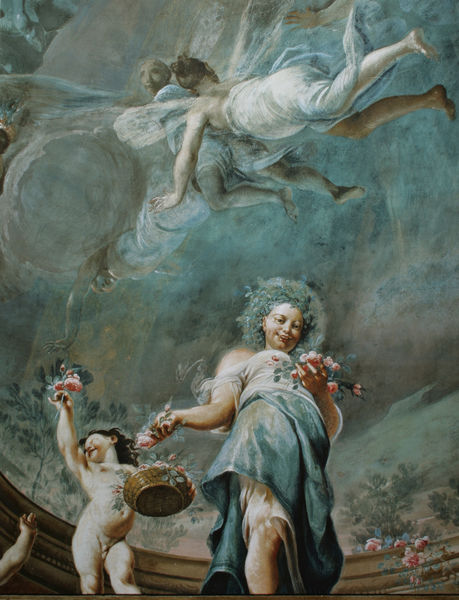
Titel: Sala delle Quatro Stagioni: Der Frühling
Künstler: Giuseppe Maria Crespi
Standort: Bologna
Institution: Palazzo Pepoli Campogrande
Schlagwörter: baum, blau, blätter, flügel, gemälde, hand, haut, himmel, nackt, umhang, weiß, wolken, landschaft, mädchen, ausschnitt, blumen, braun, busen, frau, frisur, grau, haar, hell, kleid, licht, mund, blick, blüte, blüten, rose, rosen, rot, schleier, tuch, malerei, rock, architektur, arm, barock, falten, gesicht, halten, kleidung, rahmen, stehen, hände, innenraum, schauen, natur, strauch, busch, gehen, kirche, rauch, gewand, stoff, tücher, decke, gewänder, kind, rokkoko, pflanzen, rosa, schulter, wald, zart, fliegen, kinder, rund, umrandung, engel, engelchen, putte, putto, lächeln, bein, dutt, füße, perspektive, klein, baby, rand, kuppel, luft, dick, detail, vergnügen, muse, korb, strauss, stuck, bauch, junge frau, junge, knie, fallen, hoch, freude, frühling, oben, lachen, penis, froh, gewölbe, flug, zweig, schweben, allegorie, kranz, mythologie, flora, lustig, gestalten, heiligenschein, gesims, fleigen, knospen, üppig, nimbus, untersicht, fabel, lust, nymphe, märchen, blumenkranz, heilige, deckengemälde, fresko, absatz, libelle, blätterkranz, körbchen, putten, geflügelt, jenseits, fee, putti, schwebend, spaß, gewölk, elfe, blumenkorb, pummelig, ärmchen, geist, kranzgesims, deckenmalerei, wölbung, decken, illusionsmalerei, unterkleid, freske, streuen, deckenfresko, ausmalung, ätherisch, sotto in su, blumenmädchen, kuooep, ngel, tromploeil, über, äther, schelmisch, frske, blumenstreuen